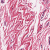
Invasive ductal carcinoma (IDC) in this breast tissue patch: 0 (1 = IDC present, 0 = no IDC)